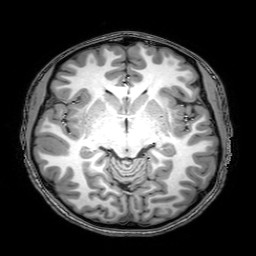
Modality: T1w
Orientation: axial
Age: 22
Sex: female
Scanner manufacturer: philips
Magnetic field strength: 3 T
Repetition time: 8.095 s
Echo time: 3.709 s